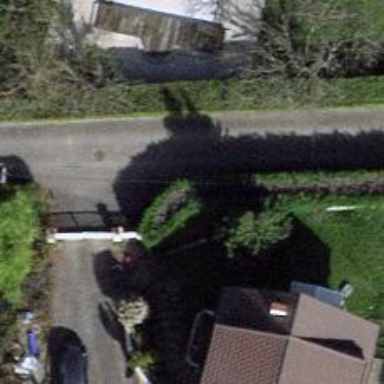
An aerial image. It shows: Hedge barrier.